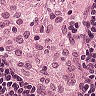
Metastatic tissue present: no